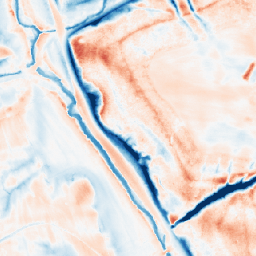
Category: trend_removal
Decomposition family: local_polynomial
Decomposition parameters: window_size: 31
degree: 3
Upsampling method: nearest
Upsampling parameters: scale: 4
Upsampling scale: 4